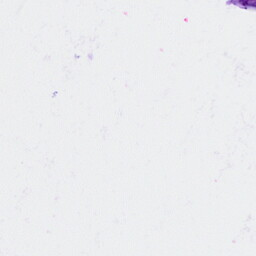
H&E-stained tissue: Breast